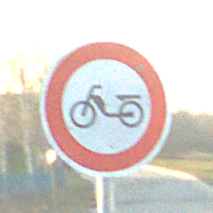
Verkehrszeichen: VerbotMofas
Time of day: SunriseSunset
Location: Outdoor (RoadRail)
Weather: PartlyCloudy
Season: NotSpecified
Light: Natural